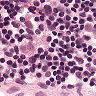
Metastatic tissue present: no